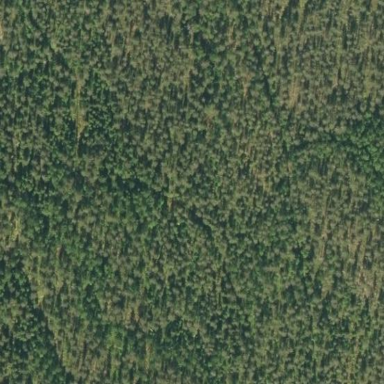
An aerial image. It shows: Woodland consisting mainly of needle-leaved trees.